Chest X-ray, AP view. Patient: 50 years old, sex M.
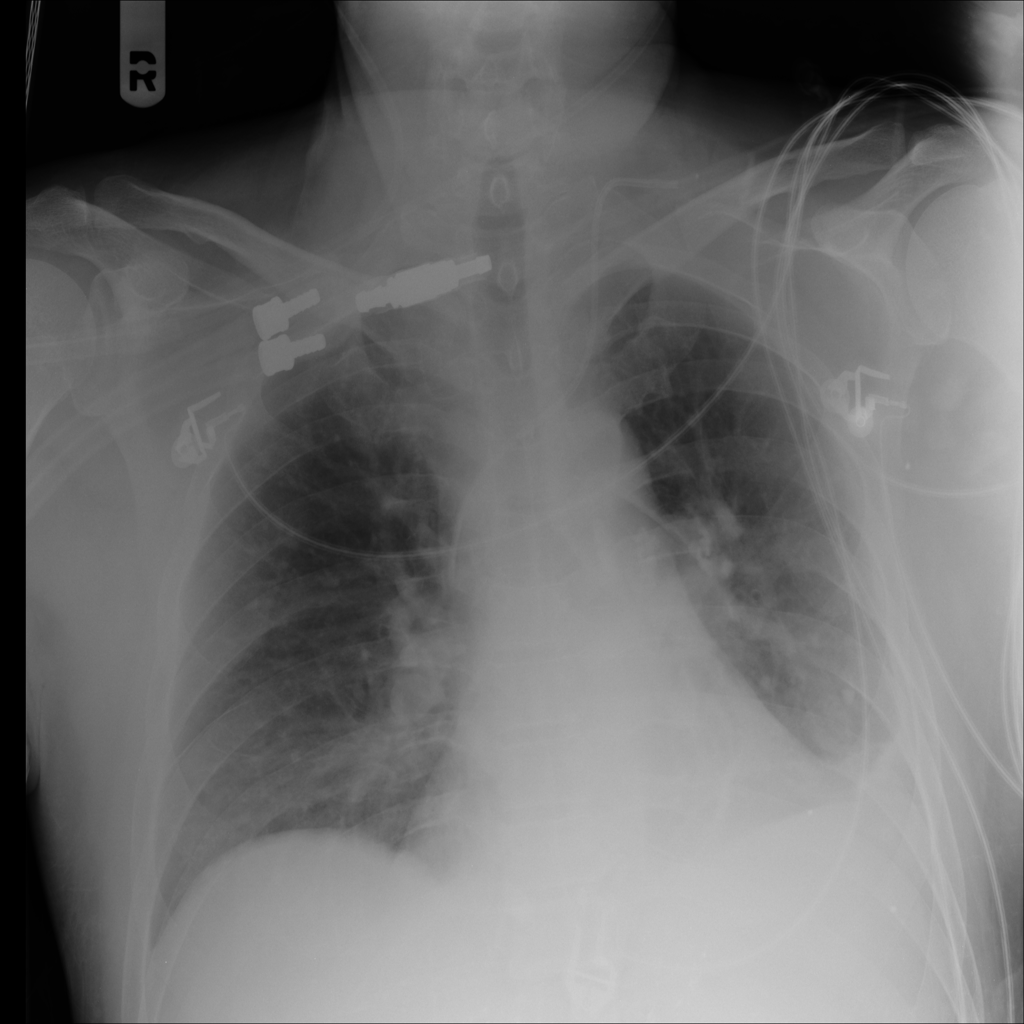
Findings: Atelectasis, Effusion, Infiltration